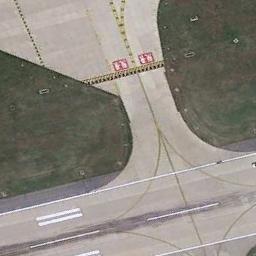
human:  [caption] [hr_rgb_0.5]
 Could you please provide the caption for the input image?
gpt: The grass is on either side of the runway .

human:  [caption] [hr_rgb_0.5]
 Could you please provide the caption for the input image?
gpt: There is a green lawn next to the runway  A cement floor is attached to one side of the runway  There are white short and thick signs on the runway .

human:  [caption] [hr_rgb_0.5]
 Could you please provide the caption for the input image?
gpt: The runway goes through the lawn and another road connects to the runway .

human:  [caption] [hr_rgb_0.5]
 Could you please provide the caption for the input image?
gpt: The runway is on the grass .

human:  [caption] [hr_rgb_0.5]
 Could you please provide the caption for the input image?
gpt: There are green meadows beside the runway .